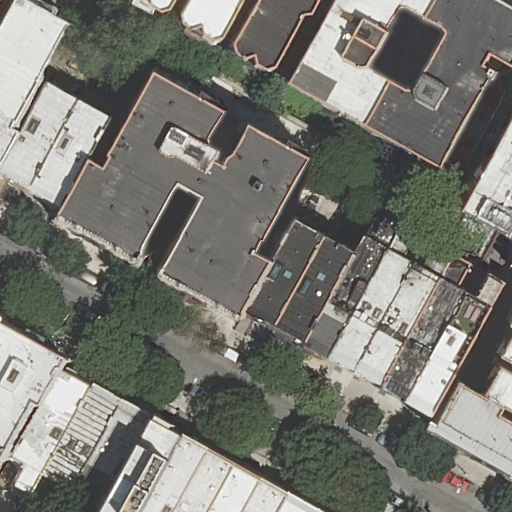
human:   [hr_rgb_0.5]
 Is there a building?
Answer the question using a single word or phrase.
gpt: yes

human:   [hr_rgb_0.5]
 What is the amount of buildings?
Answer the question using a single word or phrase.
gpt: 29

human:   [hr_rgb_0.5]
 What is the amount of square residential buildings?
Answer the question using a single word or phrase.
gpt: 0

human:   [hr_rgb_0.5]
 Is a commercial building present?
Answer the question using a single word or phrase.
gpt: no

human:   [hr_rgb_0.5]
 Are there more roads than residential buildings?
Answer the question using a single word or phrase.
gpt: no

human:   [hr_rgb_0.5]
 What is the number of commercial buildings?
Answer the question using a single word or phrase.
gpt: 0

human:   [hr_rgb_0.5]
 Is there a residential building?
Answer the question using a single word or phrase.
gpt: yes

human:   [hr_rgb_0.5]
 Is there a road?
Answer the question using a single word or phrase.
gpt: yes

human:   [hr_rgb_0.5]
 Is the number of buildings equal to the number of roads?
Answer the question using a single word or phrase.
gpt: no

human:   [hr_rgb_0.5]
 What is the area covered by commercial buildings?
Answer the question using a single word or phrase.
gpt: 0m2

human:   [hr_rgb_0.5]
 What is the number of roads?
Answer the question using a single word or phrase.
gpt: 1

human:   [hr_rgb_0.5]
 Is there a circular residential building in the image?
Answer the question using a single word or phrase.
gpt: no

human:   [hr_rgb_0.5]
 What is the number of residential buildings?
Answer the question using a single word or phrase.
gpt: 29

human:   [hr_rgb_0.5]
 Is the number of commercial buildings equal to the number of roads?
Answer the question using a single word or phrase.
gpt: no

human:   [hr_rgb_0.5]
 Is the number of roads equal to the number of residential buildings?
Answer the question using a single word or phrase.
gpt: no

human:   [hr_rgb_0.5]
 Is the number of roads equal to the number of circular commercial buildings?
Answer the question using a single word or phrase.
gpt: no

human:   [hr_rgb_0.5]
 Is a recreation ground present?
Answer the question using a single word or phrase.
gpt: no

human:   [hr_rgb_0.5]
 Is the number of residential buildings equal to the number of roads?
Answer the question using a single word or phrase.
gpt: no

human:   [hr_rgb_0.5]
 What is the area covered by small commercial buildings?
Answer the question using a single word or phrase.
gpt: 0m2

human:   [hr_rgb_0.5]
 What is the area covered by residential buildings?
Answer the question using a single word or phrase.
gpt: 5093m2

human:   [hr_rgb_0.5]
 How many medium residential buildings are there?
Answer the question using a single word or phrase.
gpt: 20

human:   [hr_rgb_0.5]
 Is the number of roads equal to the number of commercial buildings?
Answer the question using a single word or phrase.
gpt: no

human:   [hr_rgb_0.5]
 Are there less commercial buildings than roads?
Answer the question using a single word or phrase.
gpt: yes

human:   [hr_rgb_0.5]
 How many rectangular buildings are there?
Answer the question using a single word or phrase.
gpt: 15

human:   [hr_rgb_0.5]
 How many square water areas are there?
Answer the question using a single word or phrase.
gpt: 0

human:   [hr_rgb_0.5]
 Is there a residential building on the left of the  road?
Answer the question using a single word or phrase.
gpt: yes

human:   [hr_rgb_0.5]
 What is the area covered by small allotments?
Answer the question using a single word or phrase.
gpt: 0m2

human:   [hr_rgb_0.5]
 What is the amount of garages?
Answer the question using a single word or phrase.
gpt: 0

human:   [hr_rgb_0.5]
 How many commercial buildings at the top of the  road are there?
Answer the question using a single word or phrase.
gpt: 0

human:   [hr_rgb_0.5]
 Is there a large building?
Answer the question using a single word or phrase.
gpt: yes

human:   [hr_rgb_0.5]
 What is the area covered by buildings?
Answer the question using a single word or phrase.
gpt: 5093m2

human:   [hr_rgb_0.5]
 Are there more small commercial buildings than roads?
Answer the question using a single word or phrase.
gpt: no

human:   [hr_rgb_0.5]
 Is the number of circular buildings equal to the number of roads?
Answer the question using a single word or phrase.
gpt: no

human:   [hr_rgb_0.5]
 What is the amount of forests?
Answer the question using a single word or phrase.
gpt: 0

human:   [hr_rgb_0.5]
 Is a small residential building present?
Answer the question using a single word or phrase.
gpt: yes

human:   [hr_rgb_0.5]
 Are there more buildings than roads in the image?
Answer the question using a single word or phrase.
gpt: yes

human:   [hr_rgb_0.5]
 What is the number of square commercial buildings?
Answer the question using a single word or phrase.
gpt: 0

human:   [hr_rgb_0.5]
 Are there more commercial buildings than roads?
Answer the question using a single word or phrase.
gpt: no

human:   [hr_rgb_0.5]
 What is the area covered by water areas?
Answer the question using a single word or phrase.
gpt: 0m2

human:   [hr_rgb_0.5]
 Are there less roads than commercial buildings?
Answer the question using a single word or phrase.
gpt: no

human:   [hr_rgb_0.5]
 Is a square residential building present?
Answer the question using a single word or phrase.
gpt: no

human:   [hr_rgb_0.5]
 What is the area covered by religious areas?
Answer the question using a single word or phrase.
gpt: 0m2

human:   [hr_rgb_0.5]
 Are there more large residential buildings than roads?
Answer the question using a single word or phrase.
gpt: no

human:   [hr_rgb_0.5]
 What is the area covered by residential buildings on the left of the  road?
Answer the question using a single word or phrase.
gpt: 1119m2

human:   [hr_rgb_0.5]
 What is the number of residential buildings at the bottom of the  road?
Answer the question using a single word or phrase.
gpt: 8

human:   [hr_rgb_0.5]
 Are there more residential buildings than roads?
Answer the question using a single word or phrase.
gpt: yes

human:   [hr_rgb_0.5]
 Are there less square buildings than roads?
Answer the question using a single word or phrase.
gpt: yes

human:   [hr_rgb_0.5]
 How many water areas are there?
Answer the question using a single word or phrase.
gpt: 0

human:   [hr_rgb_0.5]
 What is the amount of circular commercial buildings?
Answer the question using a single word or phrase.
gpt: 0

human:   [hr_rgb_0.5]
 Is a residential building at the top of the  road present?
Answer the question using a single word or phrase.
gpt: yes

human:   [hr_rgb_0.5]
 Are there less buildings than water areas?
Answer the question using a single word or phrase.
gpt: no

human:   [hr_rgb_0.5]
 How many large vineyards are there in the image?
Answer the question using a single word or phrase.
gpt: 0

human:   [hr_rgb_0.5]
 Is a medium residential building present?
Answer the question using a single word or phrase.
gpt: yes

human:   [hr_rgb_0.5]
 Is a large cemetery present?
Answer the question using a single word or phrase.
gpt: no

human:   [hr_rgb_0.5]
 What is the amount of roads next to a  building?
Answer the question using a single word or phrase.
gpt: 1

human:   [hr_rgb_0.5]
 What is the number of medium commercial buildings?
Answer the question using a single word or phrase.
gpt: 0

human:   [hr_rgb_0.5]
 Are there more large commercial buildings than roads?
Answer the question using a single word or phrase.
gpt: no

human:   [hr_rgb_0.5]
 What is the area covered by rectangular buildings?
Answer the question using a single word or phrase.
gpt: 1593m2

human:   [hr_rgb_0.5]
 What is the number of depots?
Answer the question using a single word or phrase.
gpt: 0

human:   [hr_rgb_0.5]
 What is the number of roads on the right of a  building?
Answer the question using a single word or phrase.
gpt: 1

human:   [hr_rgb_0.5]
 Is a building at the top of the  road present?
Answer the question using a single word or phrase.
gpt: yes

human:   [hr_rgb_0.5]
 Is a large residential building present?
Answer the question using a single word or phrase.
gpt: yes

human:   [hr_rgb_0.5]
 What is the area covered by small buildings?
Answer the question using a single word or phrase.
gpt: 324m2

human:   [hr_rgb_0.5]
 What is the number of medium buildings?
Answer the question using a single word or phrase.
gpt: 20